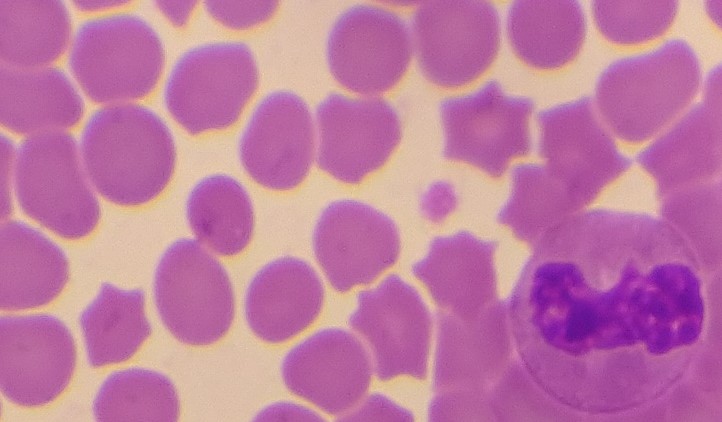
White blood cell type: Eosinophil